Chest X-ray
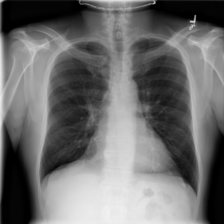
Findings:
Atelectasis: negative
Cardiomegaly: negative
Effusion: negative
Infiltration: positive
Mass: negative
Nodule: negative
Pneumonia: negative
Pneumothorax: negative
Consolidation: negative
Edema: negative
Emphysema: negative
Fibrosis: negative
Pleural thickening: negative
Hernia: negative